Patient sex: M
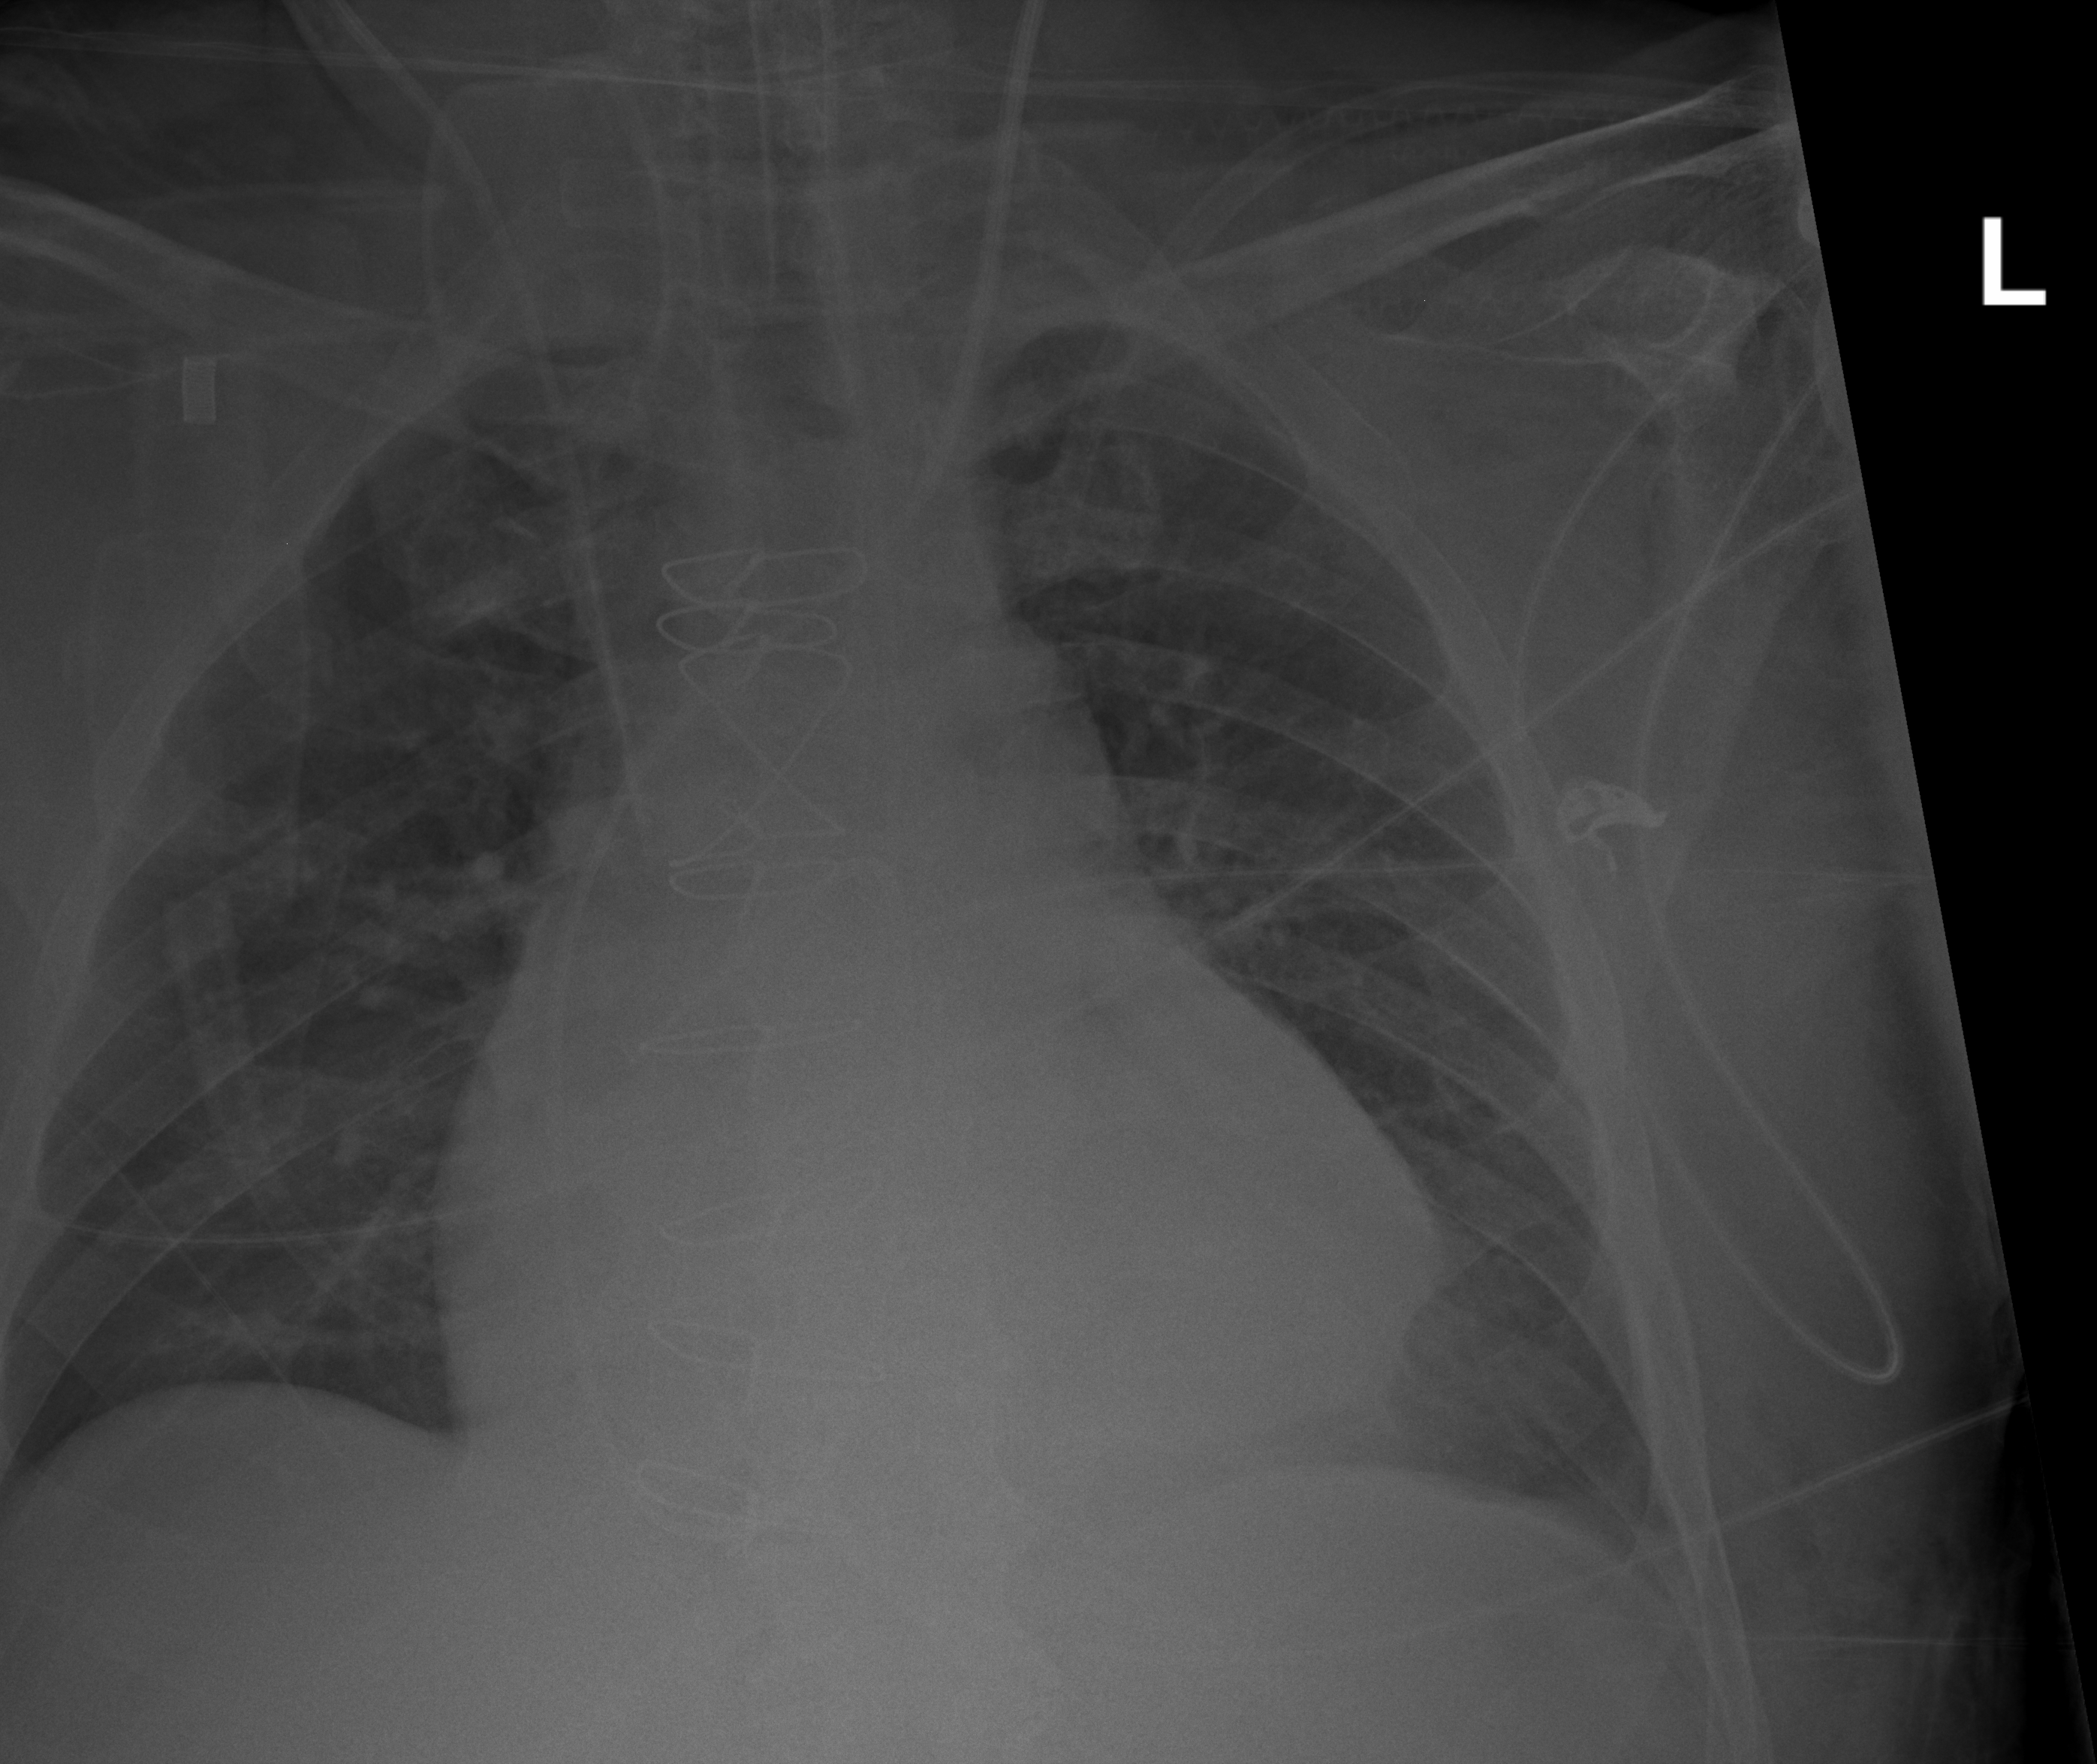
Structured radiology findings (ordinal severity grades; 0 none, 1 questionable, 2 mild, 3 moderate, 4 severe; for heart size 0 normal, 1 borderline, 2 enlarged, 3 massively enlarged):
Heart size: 3
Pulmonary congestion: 1
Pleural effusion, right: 2
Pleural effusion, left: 2
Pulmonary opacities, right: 0
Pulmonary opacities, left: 0
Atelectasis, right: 0
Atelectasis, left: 2